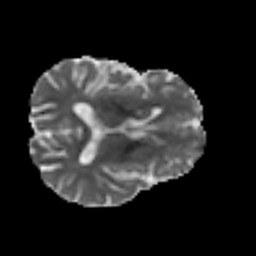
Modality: MD
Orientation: axial
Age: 41
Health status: ill
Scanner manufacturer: philips
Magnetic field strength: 3 T
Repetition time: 9 s
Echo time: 0.127 s